Question: When we install SQL Server it does not ask to install but all latest version of Windows have .Net installed by default. I recently did some programming (in C#) against SSIS engine and I saw following DLLs.

Now I could just refer this DLL in .Net project and start calling functionality from it... I did not needed to do any Inter-op. My understanding is this all are .Net DLLs SQL Server engine will also be using them so is it a .Net application?
I am looking for this information as I was wondering for Performance we go for native (Windows SDK) as .Net Frameworks SDK comes with overhead for Stability and definitely Enterprise RDBMS needs to show performance.
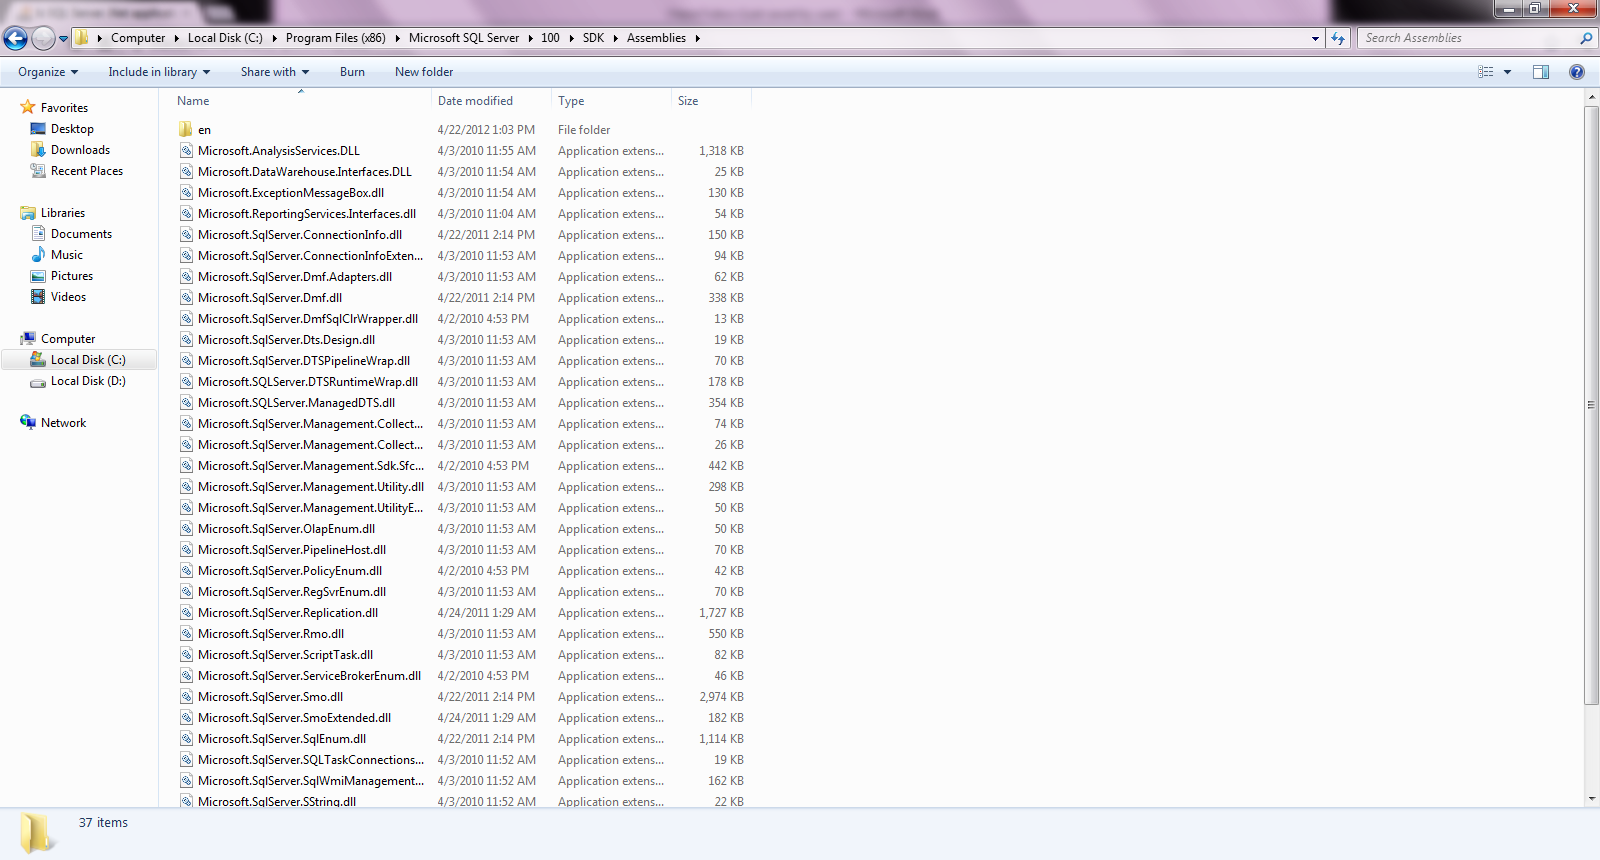
Answer: SQL Server 2005 and up have started supporting .NET object internally. You can reference .NET assemblies, etc.
You do need the .NET framework to install SQL Server.
However, the core database engine of SQL Server is still written in native code.